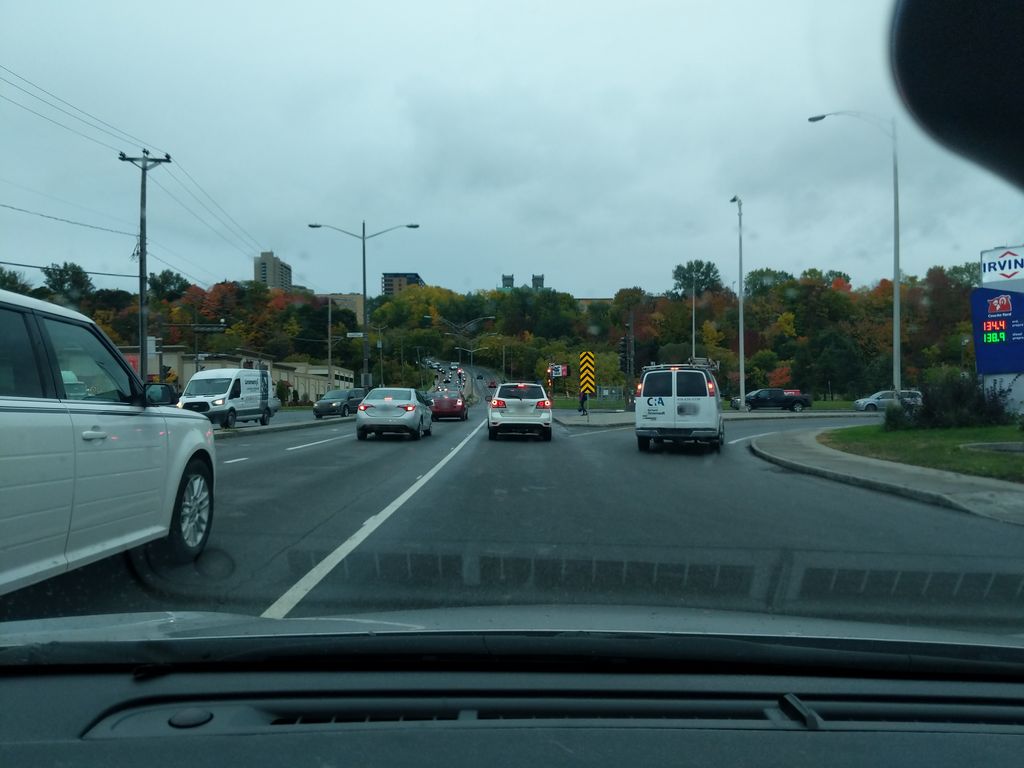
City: quebec_city